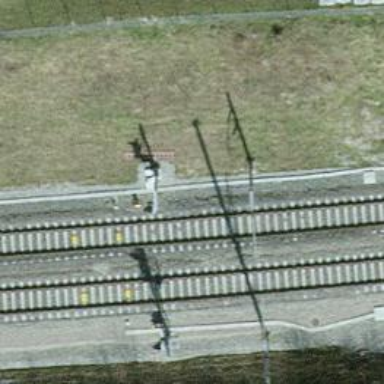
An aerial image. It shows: Railway signal.